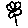
Label: flower